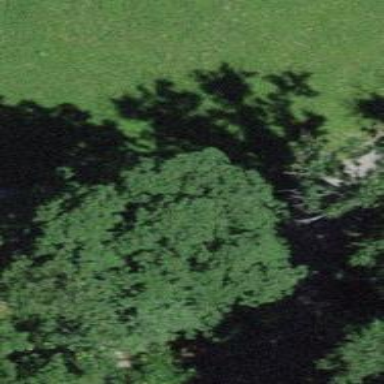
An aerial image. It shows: Brown bench.